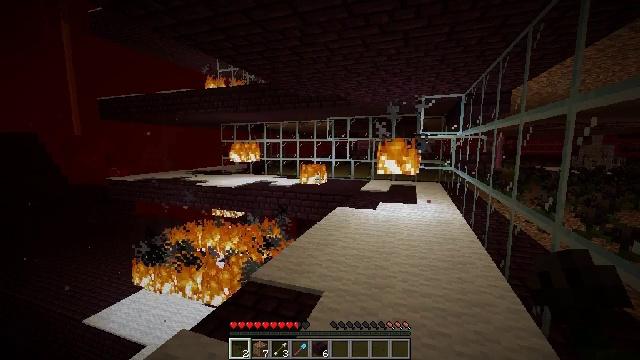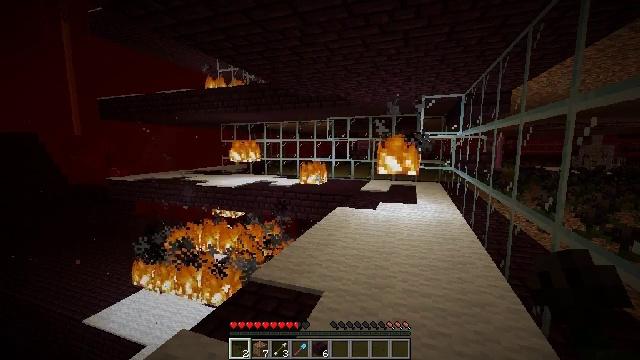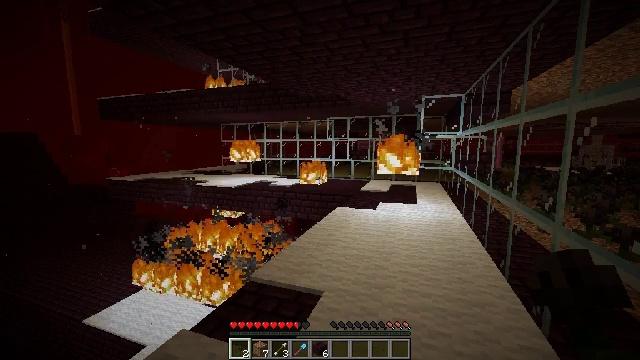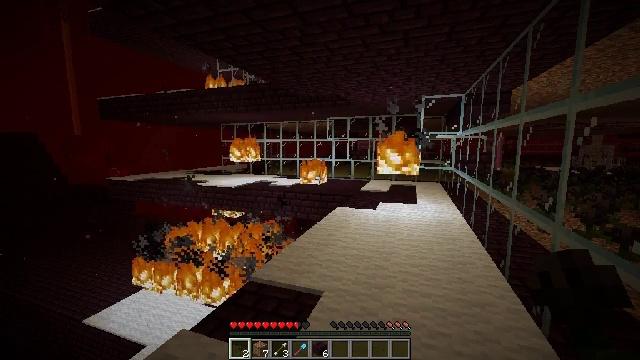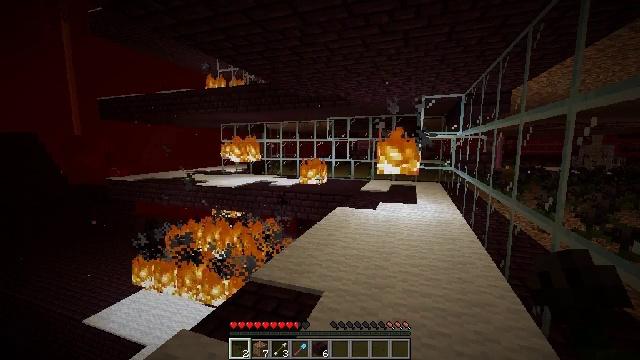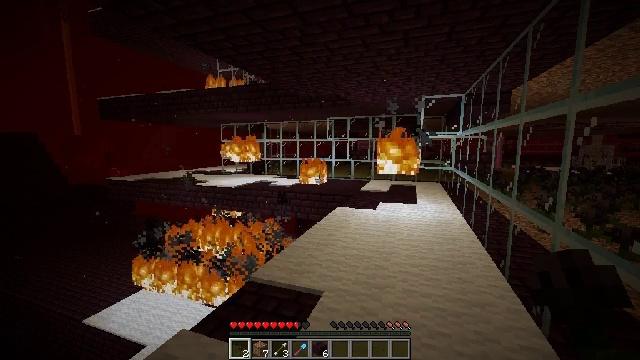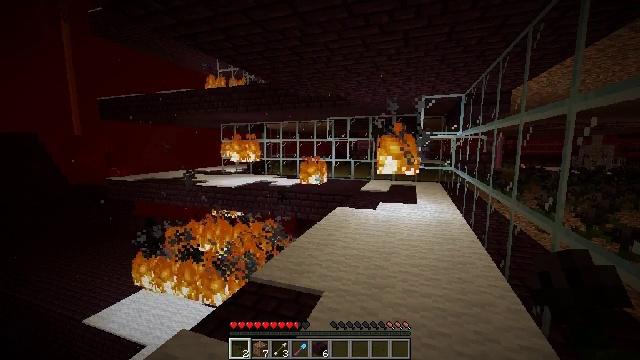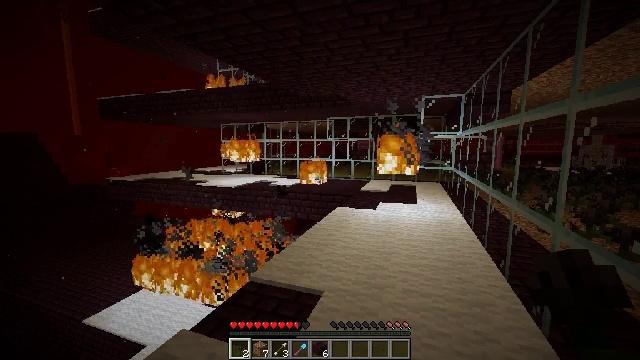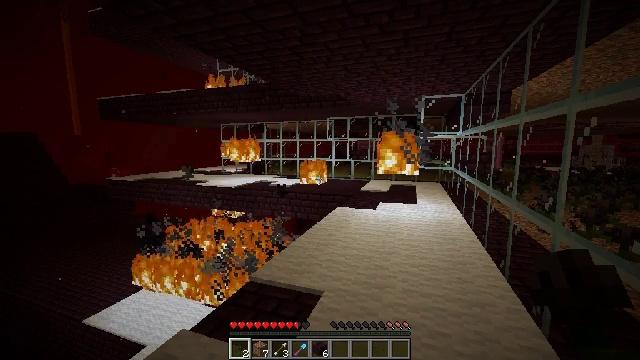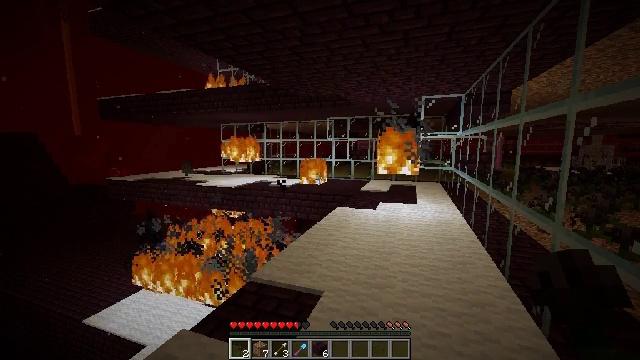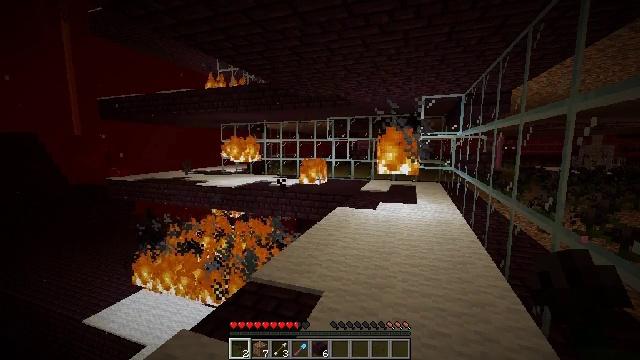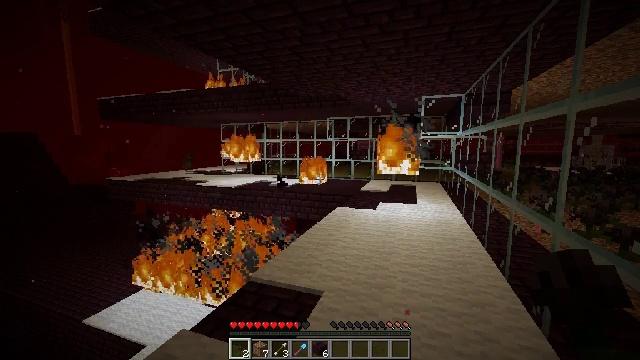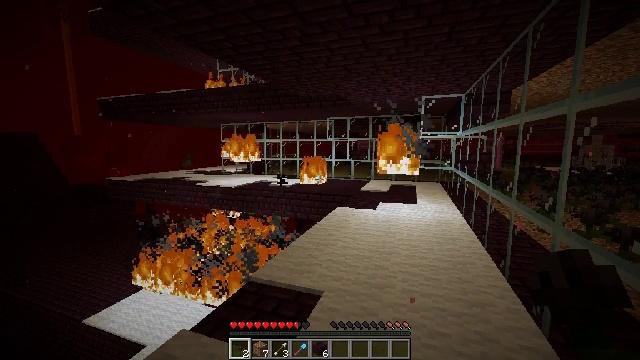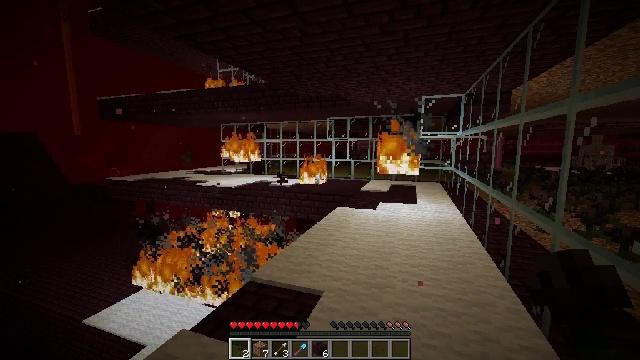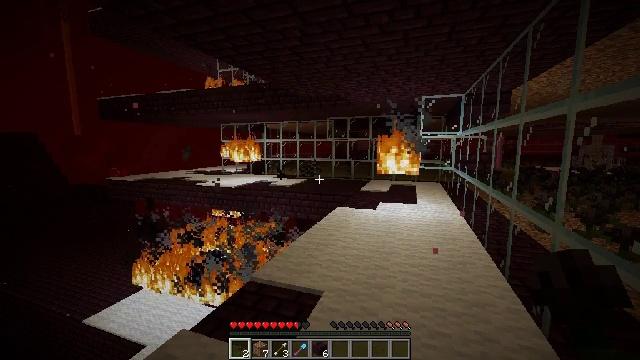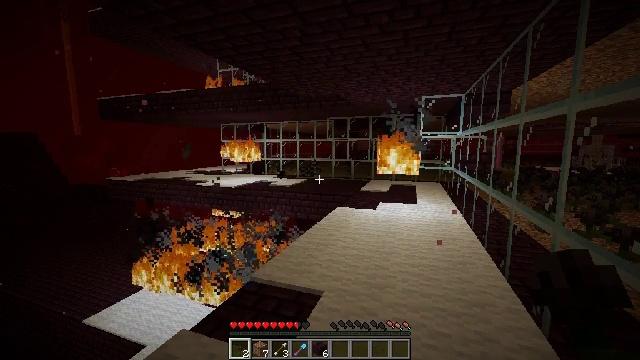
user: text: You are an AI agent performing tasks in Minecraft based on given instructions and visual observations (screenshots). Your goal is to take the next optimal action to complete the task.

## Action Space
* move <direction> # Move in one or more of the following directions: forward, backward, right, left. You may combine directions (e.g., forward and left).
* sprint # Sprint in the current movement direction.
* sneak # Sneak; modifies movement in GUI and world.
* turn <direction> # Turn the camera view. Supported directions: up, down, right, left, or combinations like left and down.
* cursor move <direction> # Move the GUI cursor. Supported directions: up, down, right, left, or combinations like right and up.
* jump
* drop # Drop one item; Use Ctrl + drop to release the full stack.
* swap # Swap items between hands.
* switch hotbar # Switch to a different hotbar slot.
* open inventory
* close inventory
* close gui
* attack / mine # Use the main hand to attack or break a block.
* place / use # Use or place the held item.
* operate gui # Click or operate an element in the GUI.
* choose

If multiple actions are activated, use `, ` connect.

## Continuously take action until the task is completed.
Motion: motion action
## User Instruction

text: Clear the fire from the area.
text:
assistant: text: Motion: no_op
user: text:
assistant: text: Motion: no_op
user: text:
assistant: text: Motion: no_op
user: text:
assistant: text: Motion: no_op
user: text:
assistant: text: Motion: no_op
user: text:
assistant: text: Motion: no_op
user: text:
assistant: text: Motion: no_op
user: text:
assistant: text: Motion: no_op
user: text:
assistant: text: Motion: no_op
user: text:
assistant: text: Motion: no_op
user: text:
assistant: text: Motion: no_op
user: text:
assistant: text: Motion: no_op
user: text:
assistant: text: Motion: no_op
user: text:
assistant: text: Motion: no_op
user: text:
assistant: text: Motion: no_op
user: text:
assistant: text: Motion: no_op
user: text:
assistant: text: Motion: no_op
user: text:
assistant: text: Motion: no_op
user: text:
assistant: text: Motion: no_op
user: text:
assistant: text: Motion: no_op
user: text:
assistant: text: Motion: no_op
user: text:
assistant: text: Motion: no_op
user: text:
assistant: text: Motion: no_op
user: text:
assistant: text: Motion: no_op
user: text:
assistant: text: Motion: no_op
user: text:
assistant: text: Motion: no_op
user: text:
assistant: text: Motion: no_op
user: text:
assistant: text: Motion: no_op
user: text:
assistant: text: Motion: no_op
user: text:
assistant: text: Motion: no_op